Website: lowes
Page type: billing-address
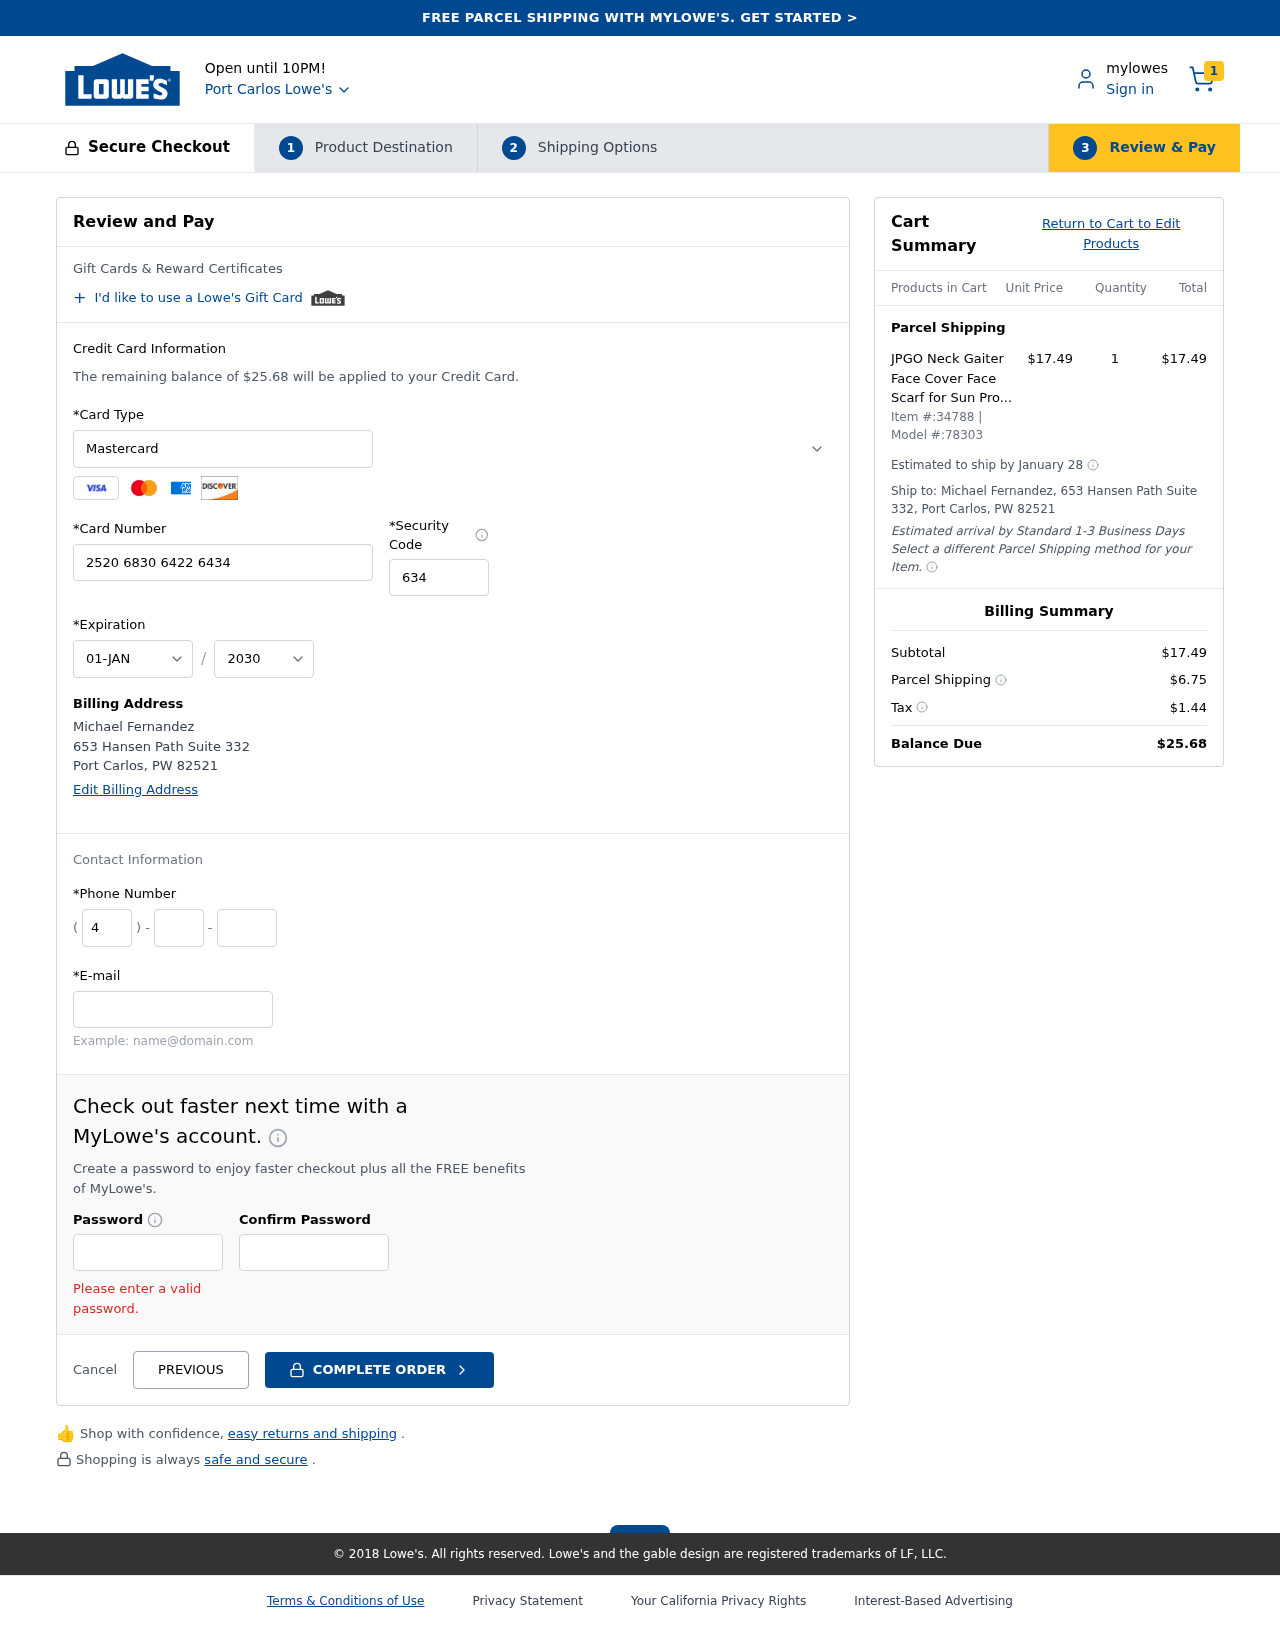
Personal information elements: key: PII_CARD_CVV
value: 634
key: PII_CARD_EXPIRY_MONTH
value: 01
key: PII_CARD_EXPIRY_YEAR
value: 30
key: PII_CARD_NUMBER
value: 2520 6830 6422 6434
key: PII_CARD_TYPE
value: Mastercard
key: PII_CITY
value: Port Carlos
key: PII_CITY_STATE_ZIP
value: Port Carlos, PW 82521
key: PII_EMAIL
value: mfernandez@yahoo.com
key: PII_FULLNAME
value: Michael Fernandez
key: PII_PHONE_AREA
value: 462
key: PII_PHONE_PREFIX
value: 407
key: PII_PHONE_SUFFIX
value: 7329
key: PII_STREET
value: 653 Hansen Path Suite 332
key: PII_FULLNAME2
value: Michael Fernandez
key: PII_STATE
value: PW
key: PII_STATE_ABBR
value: PW
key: PII_POSTCODE
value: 82521
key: PII_POSTCODE_FULL
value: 82521
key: PII_CITY_STATE
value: Port Carlos, PW
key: PII_POSTCODE_NUMERIC
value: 82521
Product elements: key: PRODUCT1_NAME
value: JPGO Neck Gaiter Face Cover Face Scarf for Sun Protection Washable Reusable Balaclava Bandana 1 Piec
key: PRODUCT1_PRICE
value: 17.49
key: PRODUCT1_QUANTITY
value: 1
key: PRODUCT_ITEM_NUMBER
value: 34788
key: PRODUCT_MODEL_NUMBER
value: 78303
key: PRODUCT1_LINE_TOTAL
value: $17.49
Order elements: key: ORDER_NUM_ITEMS
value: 1
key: ORDER_TOTAL
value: $25.68
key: ORDER_SHIPPING_DATE
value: January 28
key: ORDER_SUBTOTAL
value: $17.49
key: ORDER_SHIPPING_COST
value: $6.75
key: ORDER_TAX
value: $1.44